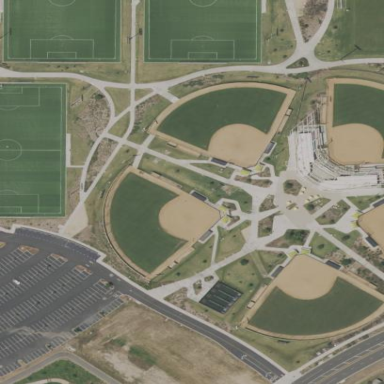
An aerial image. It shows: Baseball or softball pitch for leisure land sports.